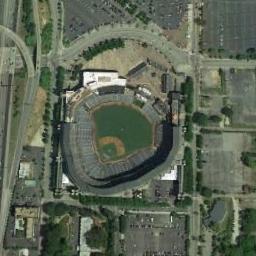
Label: stadium